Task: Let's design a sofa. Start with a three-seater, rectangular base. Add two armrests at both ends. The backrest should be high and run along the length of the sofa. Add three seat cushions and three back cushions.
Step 263:
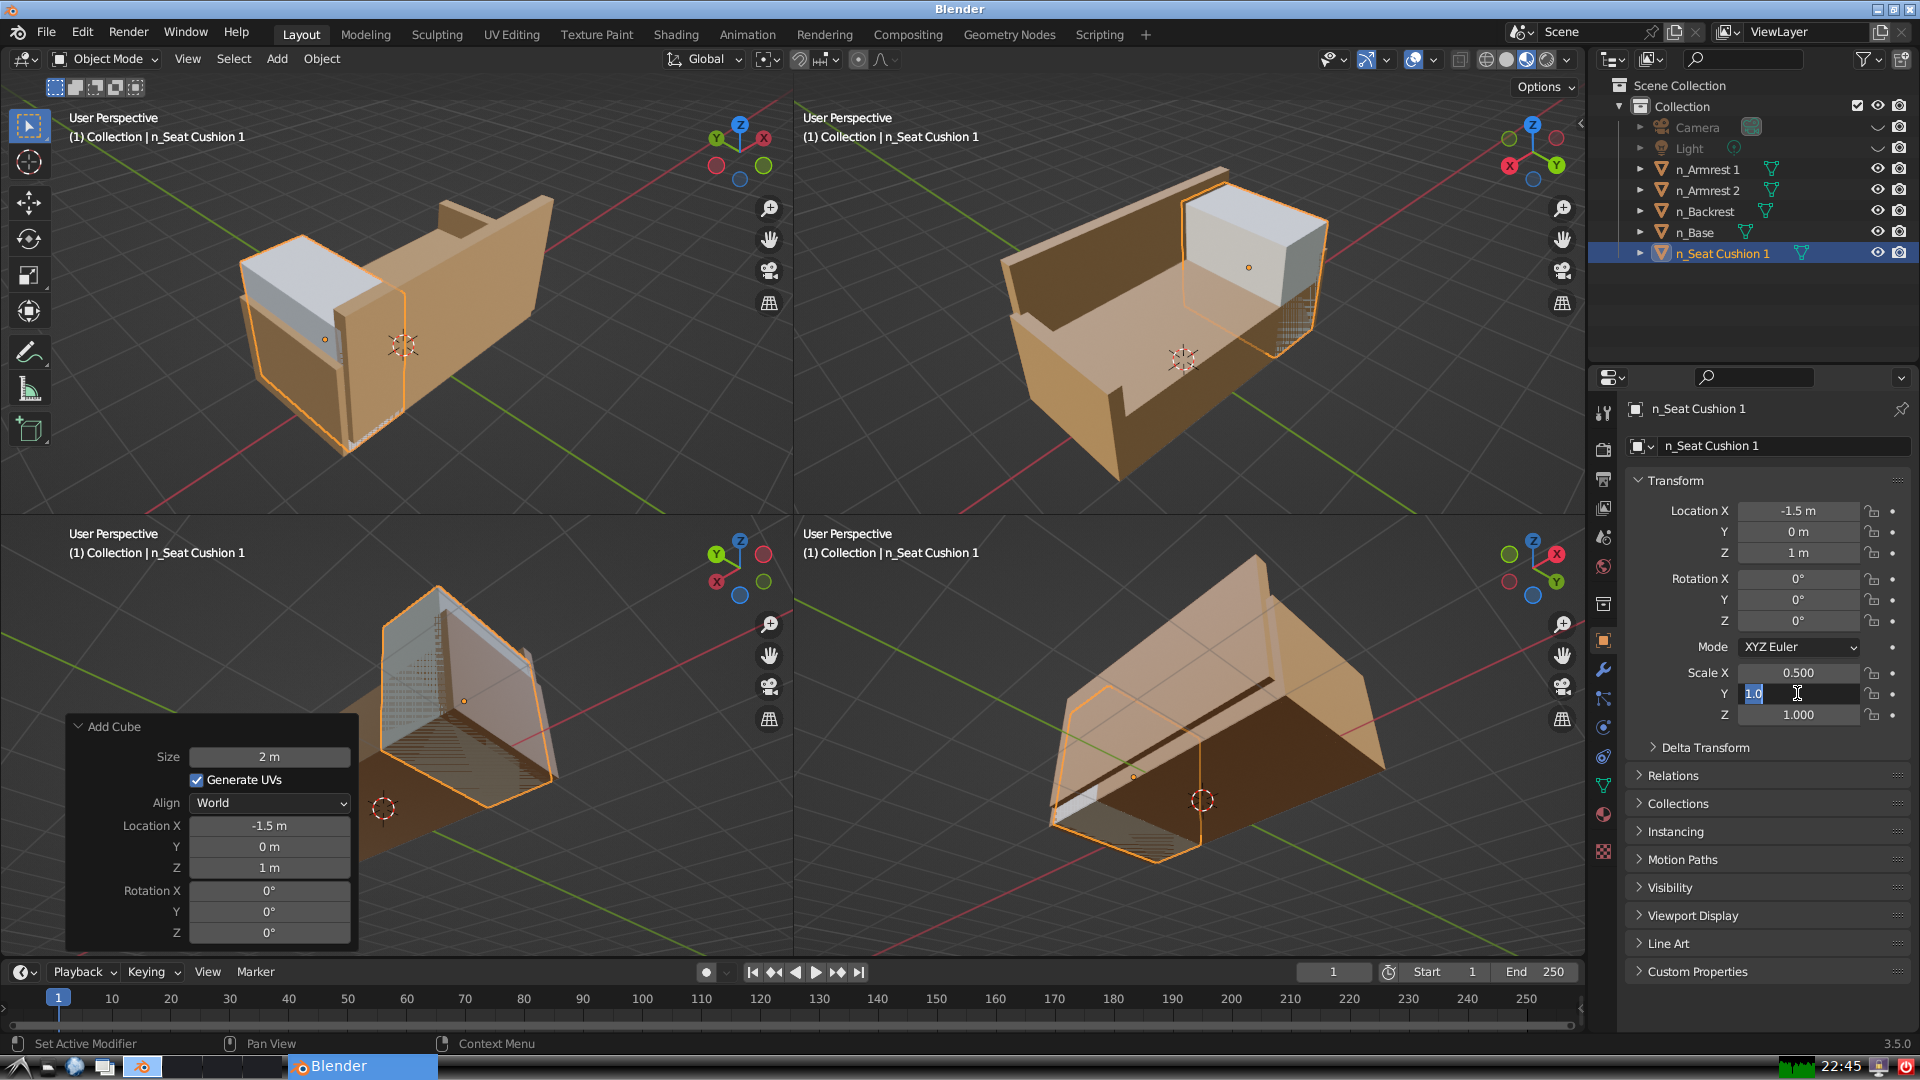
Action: input_text: 0.9